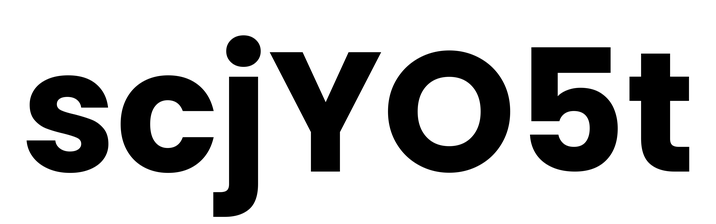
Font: Poppins-Bold